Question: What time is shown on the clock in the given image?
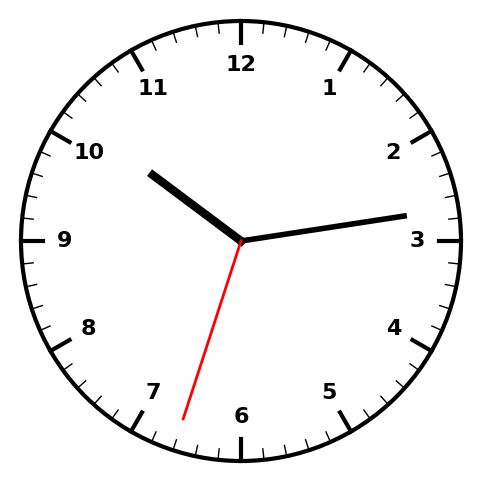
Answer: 10:13:33